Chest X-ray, PA view. Patient: 45 years old, sex M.
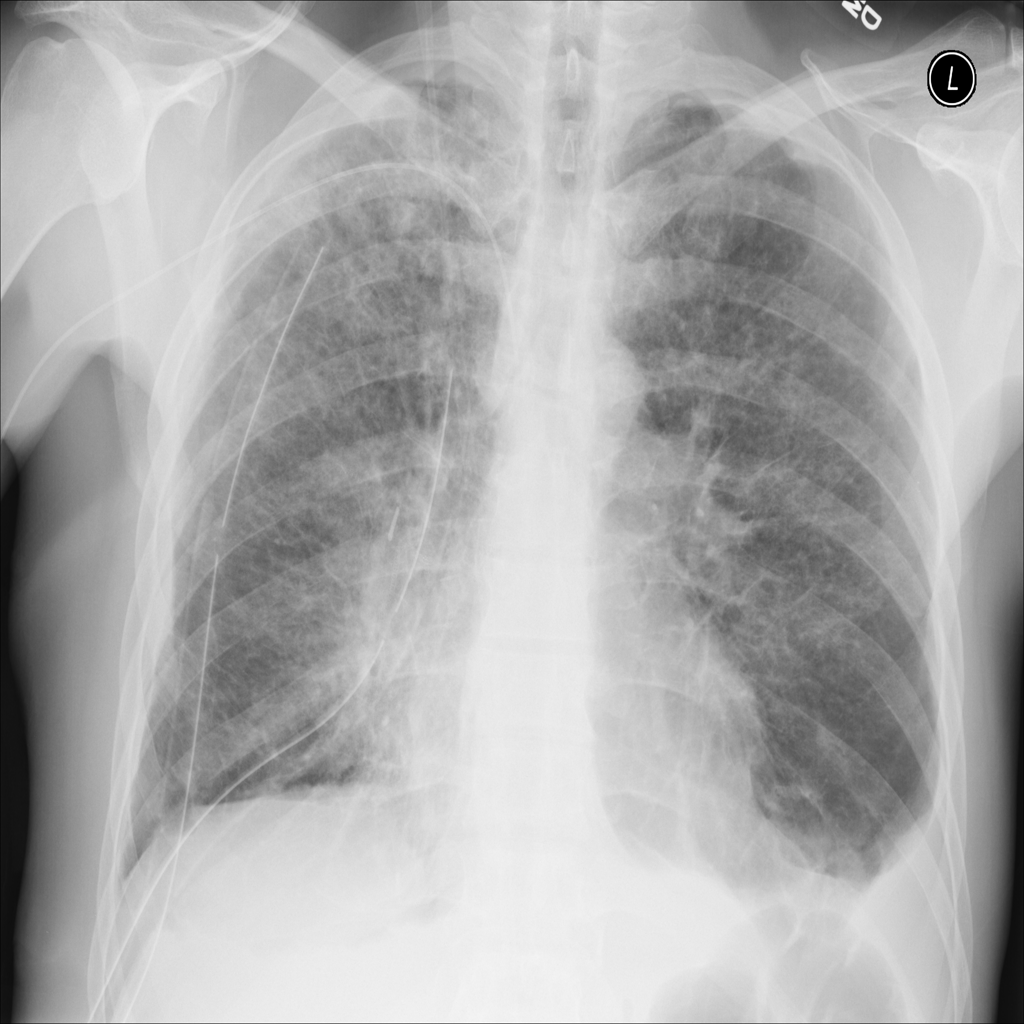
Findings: Effusion, Infiltration